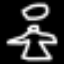
Label: angel